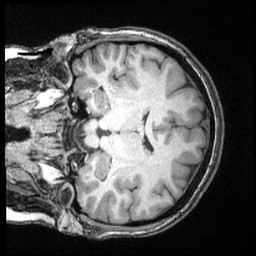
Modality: T1w
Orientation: coronal
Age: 29
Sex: female
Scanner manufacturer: siemens
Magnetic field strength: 3 T
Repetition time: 2.4 s
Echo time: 0.00374 s